Question: From the Ajax response received, I am appending elements to a section as shown below:
'''
success: function (response) {
var toppingres = response;
var toppingcart = '<img src="images/arrow-topping.png"/>';
for (var i = 0; i < toppingres[0].toppings.length; i++){
toppingcart += '<section class="secclass" id='+id_attr_val+'><i id="topping-close"></i>'
toppingcart += '<a href="#">'+toppingres[0].toppings[i]+'</a>';
toppingcart += '</section>';
}
'''
The topping-close shows displays a cross button , so when clicked on that
I have written a Listener for this , so that when clicked on cross button , i am removing the added elements , but the problem i am facing here
is that when i selected the a href elements also its removing the section
'''
$(document).on("click", ".secclass", function ()
{
var id_attr_val = $(this).attr("id");
$("section#"+id_attr_val+".secclass").html('');
});
'''

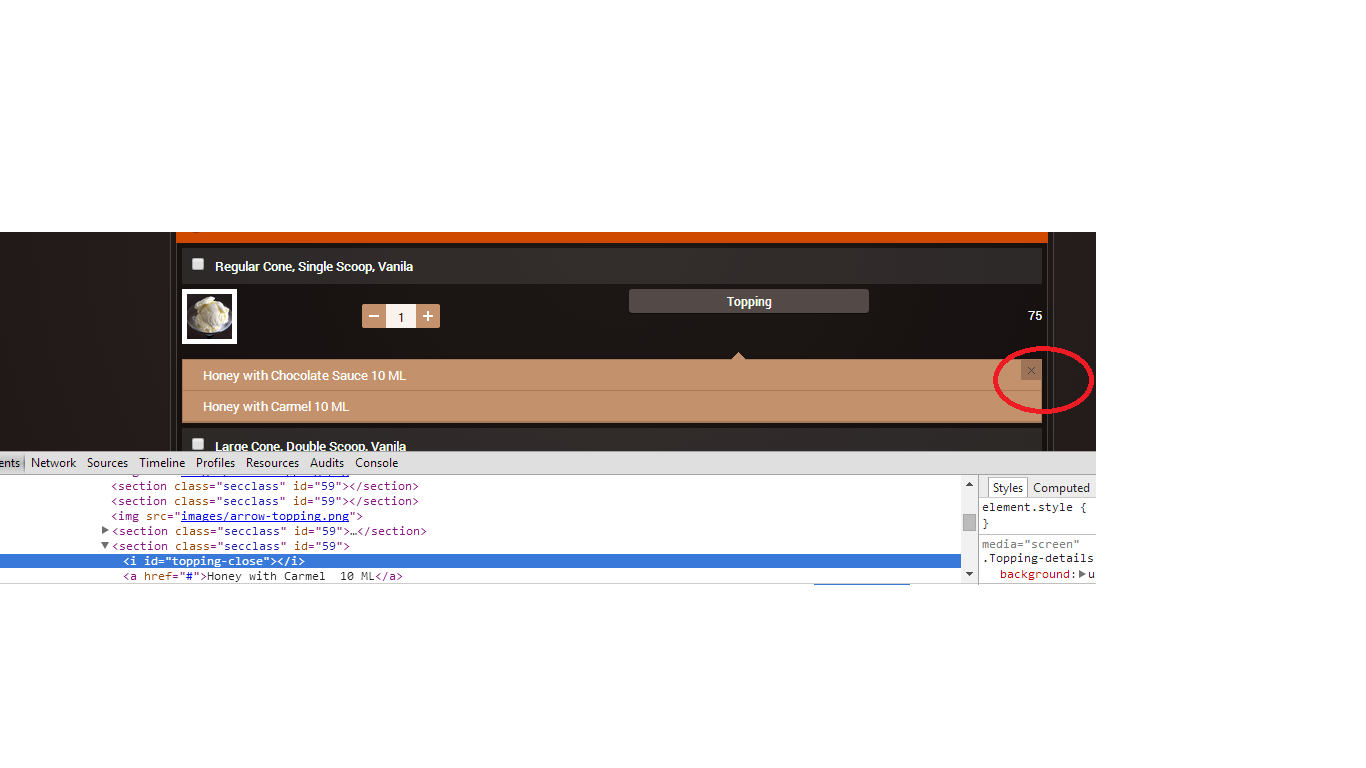
Answer: Clicks propagate upward so you need to tell your inner link not to do that. Off the top of my head that would be something like:
'''
$(document).on("click", ".secclass a", function (e) {
e.stopPropagation();
});
'''
Documentation for this here <URL>
Or you could alter your close click event to point directly to the italic close in the section instead of any click on the section
'''
$(document).on("click", ".secclass i", function ()
{
$(this).closest(".secclass").html("");
});
'''
You might want to actually remove the section instead of just emptying it. That would be .remove() instead of .html("")